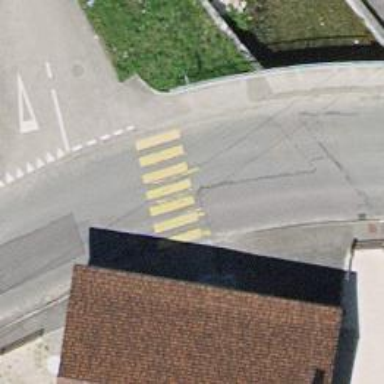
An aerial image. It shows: Zebra crossing on the road.